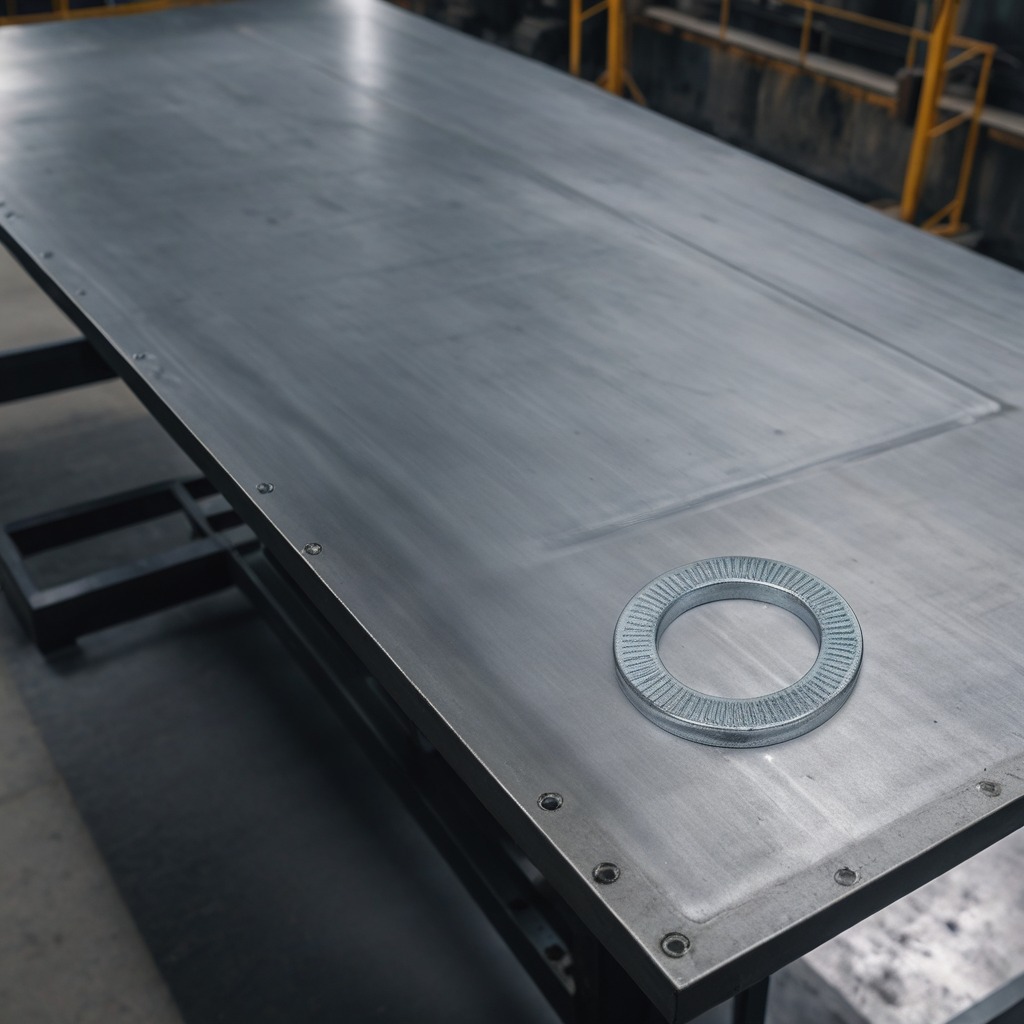
A flat metal washer is lying on a cold steel table in a mining workshop.